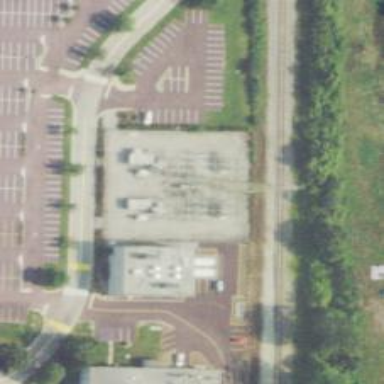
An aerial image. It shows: Switch used for power control.